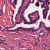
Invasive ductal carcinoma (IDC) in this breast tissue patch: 1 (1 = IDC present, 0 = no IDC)